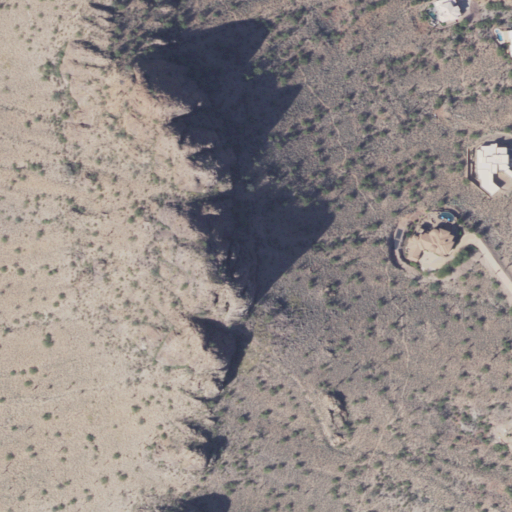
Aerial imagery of mountain in Arizona named Dinosaur Mountain containing shrub, low intensity development, open development, and medium intensity development